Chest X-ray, AP view. Patient: 61 years old, sex F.
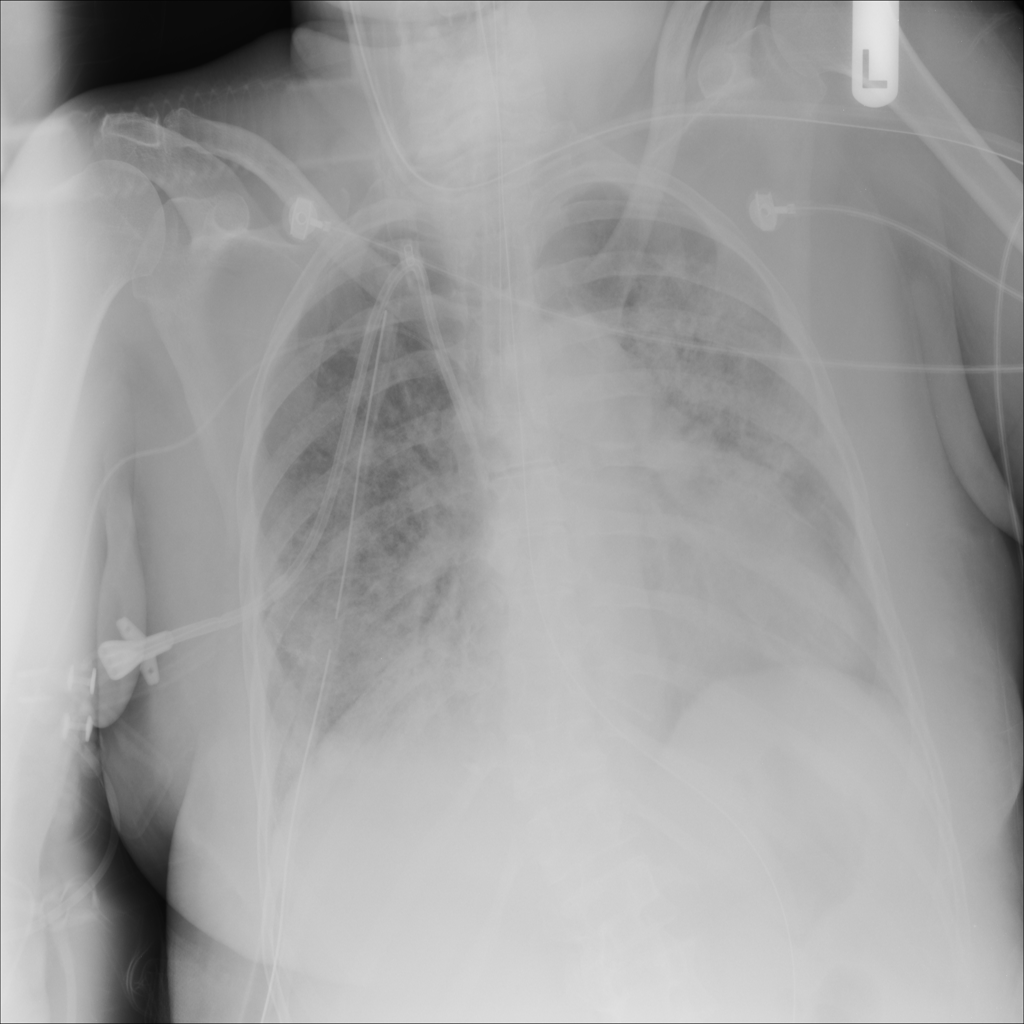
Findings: No Finding